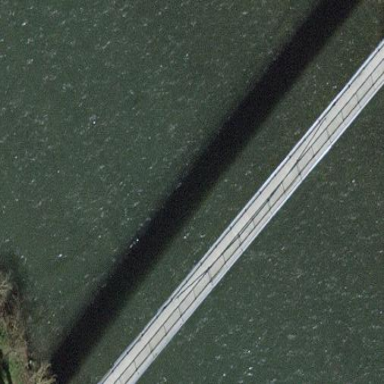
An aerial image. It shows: Simple-suspension bridge made by humans.